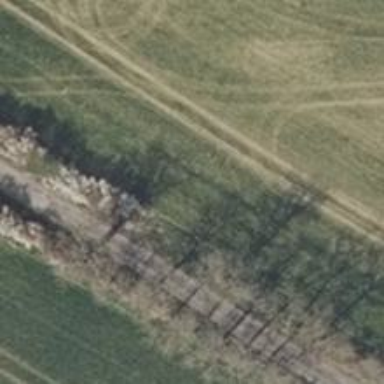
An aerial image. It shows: Row of deciduous broadleaved trees.